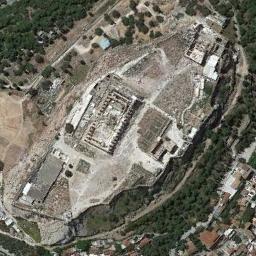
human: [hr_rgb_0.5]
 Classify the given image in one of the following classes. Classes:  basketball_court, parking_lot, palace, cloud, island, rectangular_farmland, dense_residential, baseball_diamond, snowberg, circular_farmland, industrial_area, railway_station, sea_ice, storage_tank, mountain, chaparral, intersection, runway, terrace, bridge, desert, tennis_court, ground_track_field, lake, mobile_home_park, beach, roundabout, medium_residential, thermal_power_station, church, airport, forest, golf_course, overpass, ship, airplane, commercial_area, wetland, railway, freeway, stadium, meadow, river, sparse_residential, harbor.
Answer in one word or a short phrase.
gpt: palace